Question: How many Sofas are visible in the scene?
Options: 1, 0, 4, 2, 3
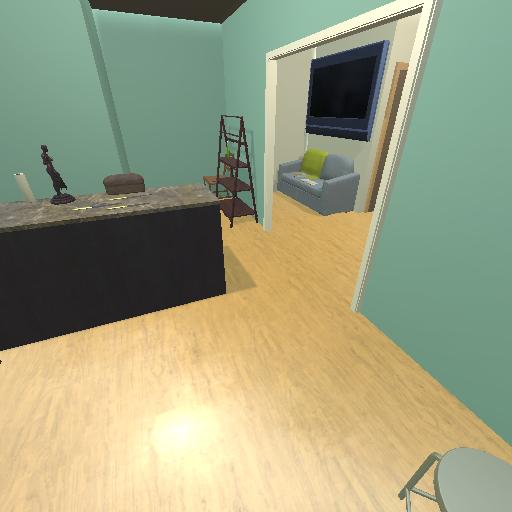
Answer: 1